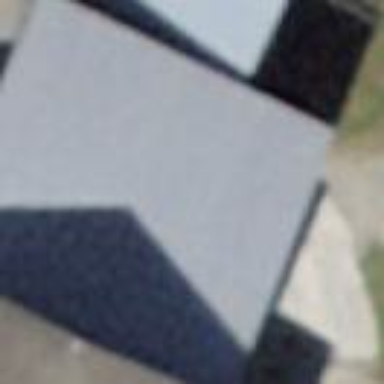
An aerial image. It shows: Building with flat roof.